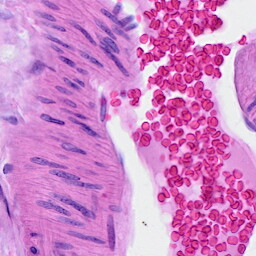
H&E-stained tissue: Breast